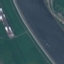
Label: River